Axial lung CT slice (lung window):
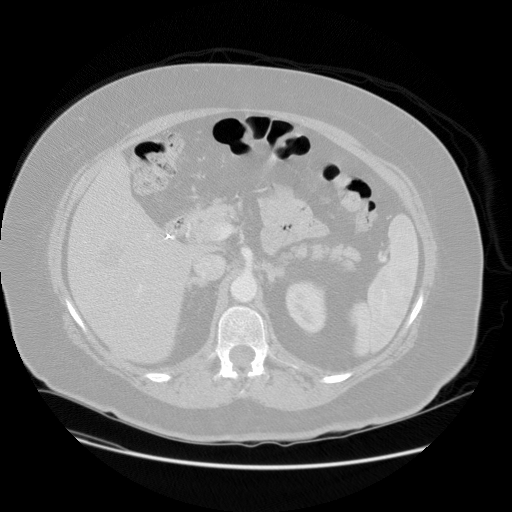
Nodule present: no